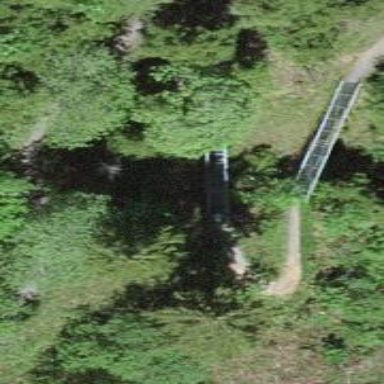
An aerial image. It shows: Path on metal bridge.